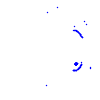
Particle: kaon